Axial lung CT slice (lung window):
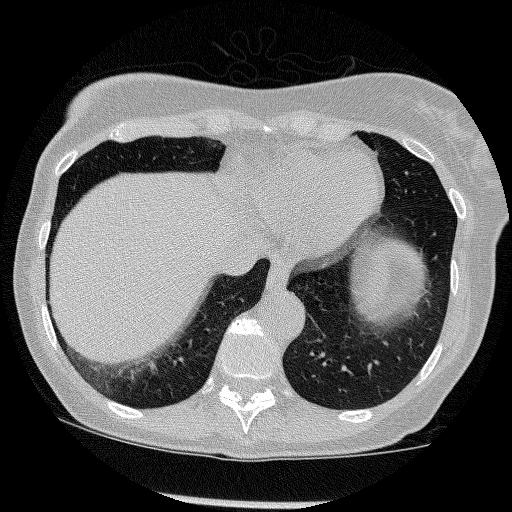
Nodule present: no